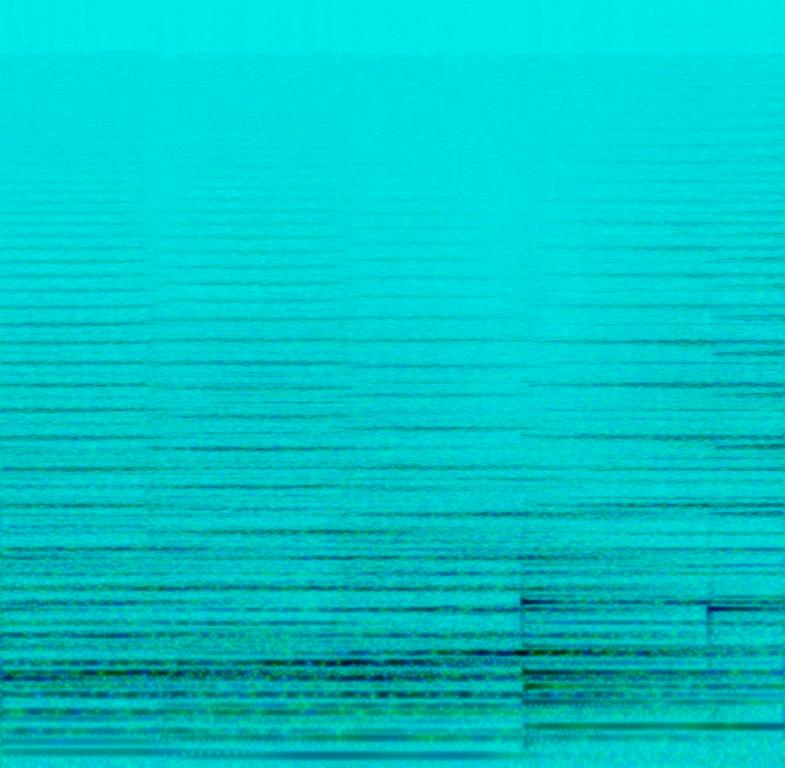
The low quality recording features a mellow piano melody, followed by sustained strings melody. It sounds sad, emotional and melancholic.